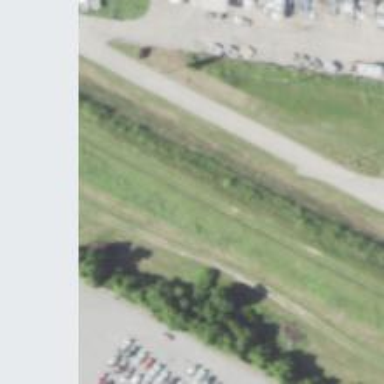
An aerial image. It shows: Abandoned railway spur.